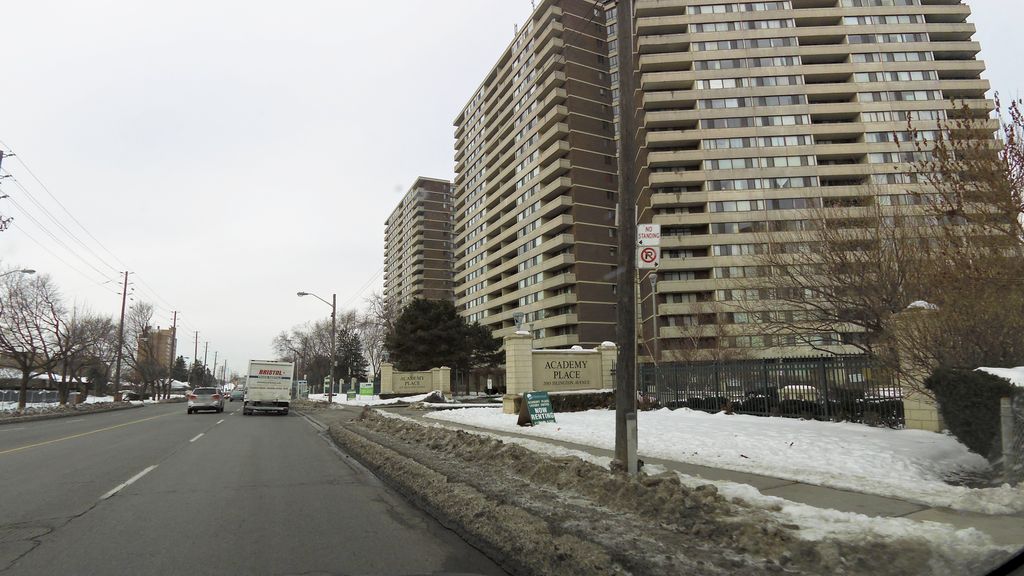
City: toronto